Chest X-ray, AP view. Patient: 52 years old, sex F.
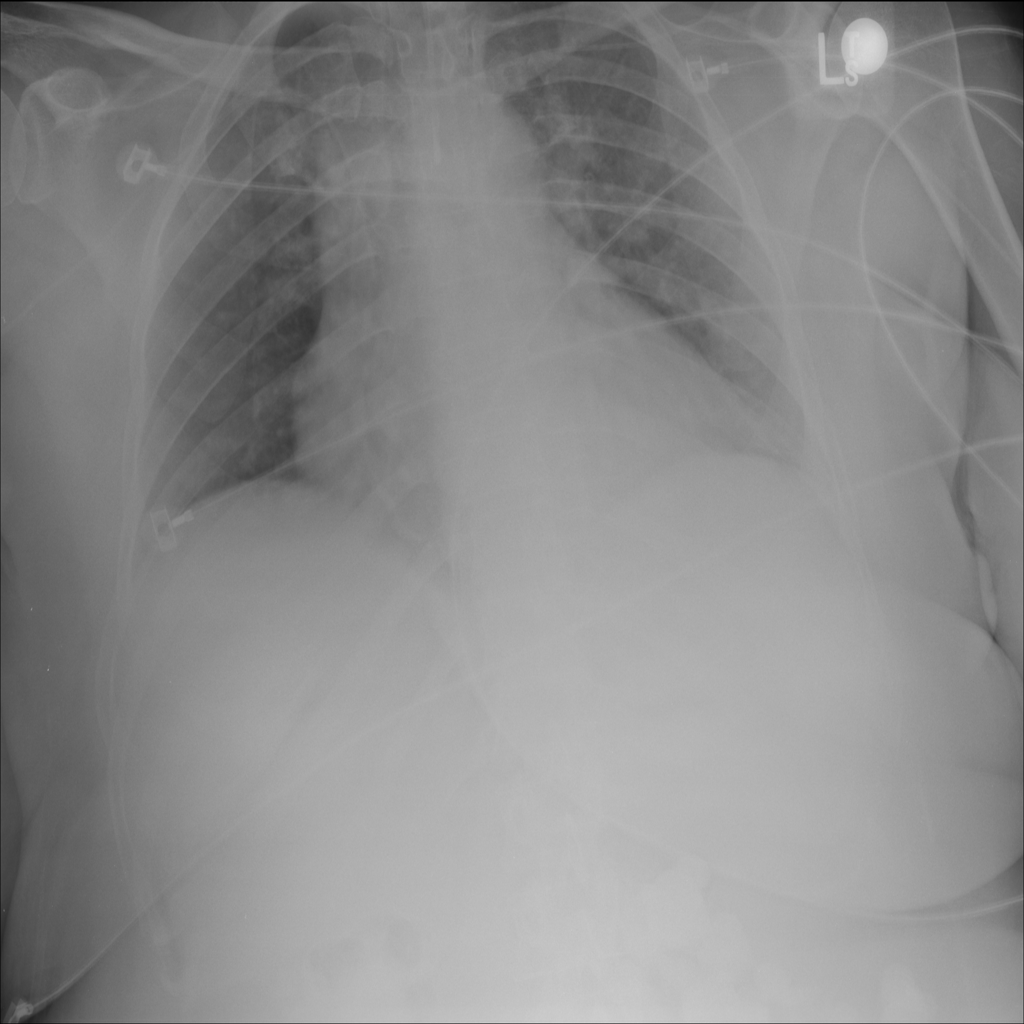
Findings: No Finding